Interaction volume radius: 10 \u00c5
Interaction volume height: 10 \u00c5
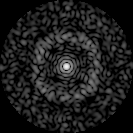
Disorder parameter: 0.8308